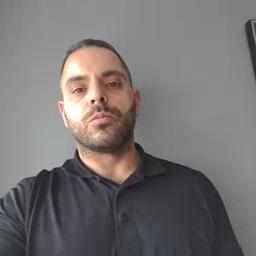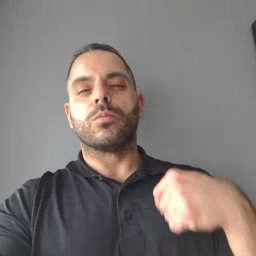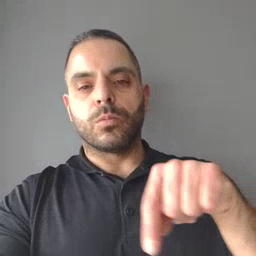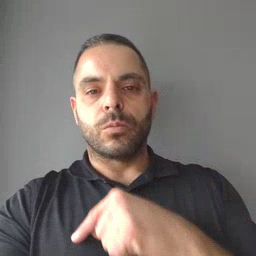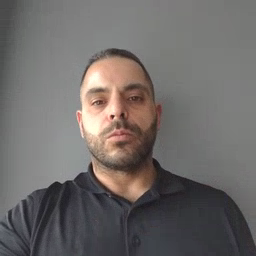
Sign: weus